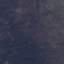
Land use / land cover class: HerbaceousVegetation